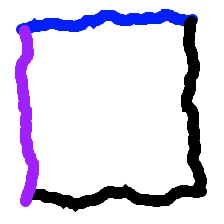
Shape: square